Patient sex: F
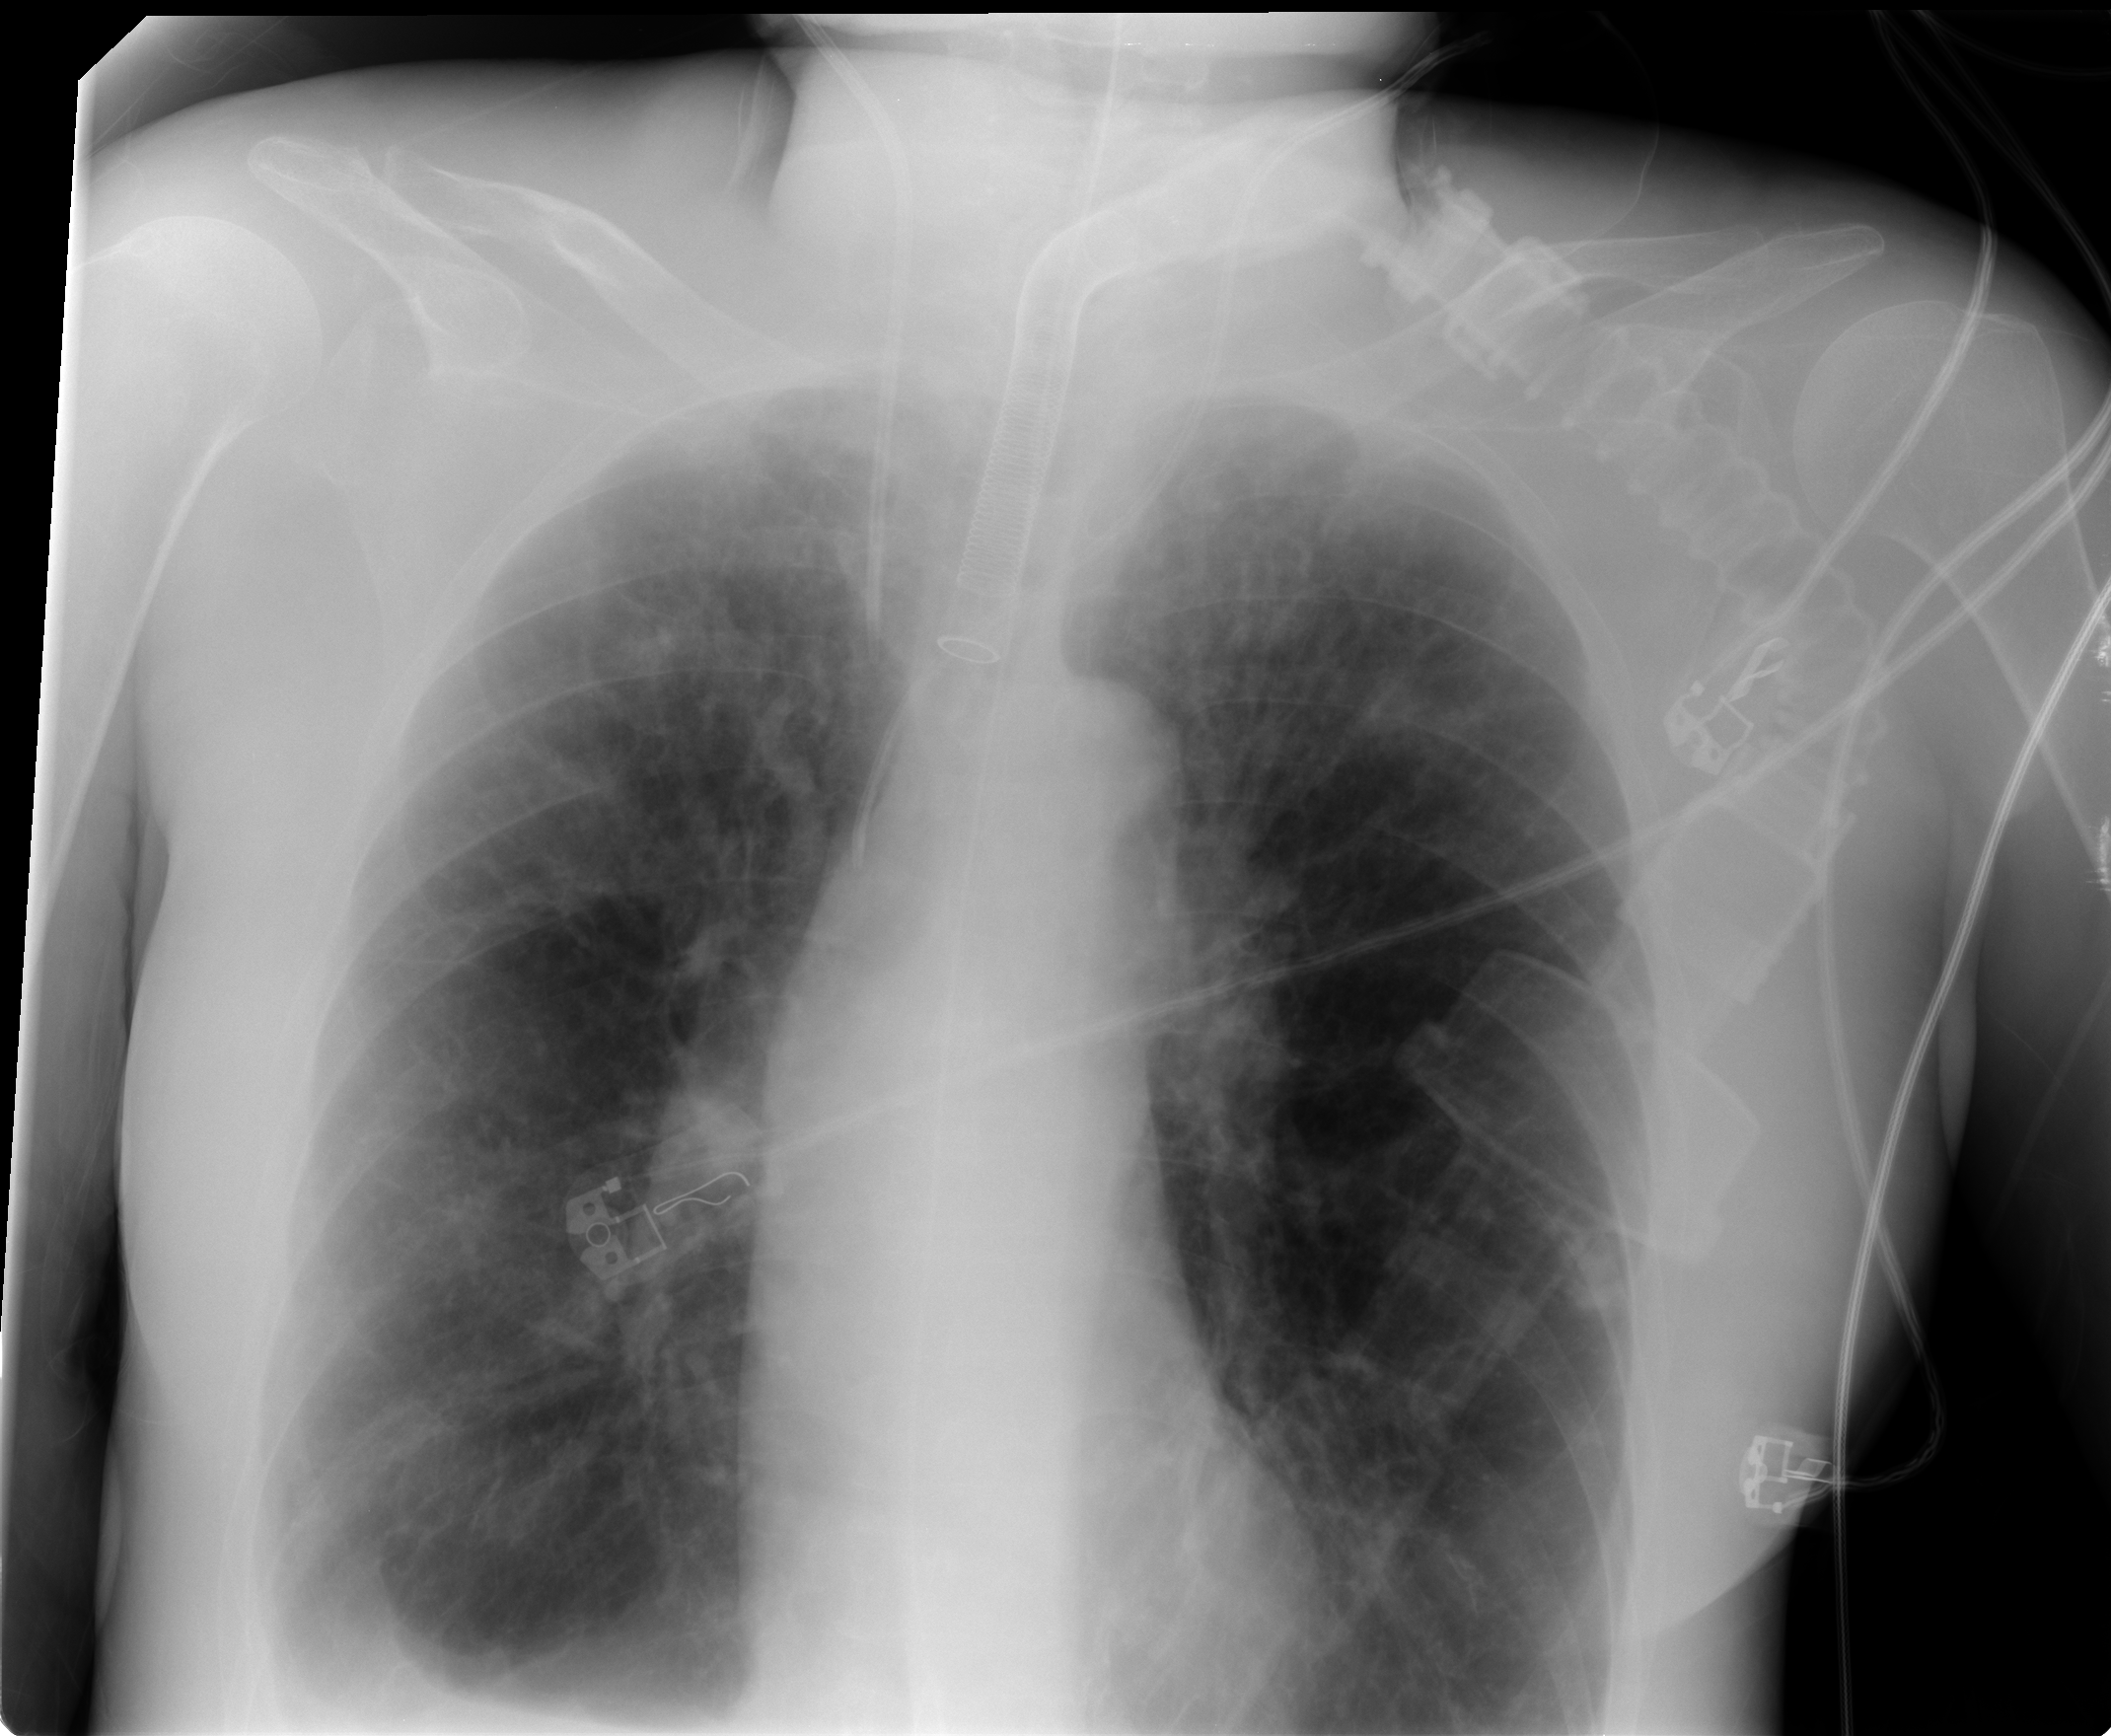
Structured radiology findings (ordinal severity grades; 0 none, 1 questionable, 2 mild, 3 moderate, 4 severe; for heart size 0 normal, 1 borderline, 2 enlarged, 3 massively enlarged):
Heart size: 0
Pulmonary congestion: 2
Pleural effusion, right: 2
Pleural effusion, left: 0
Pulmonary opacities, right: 2
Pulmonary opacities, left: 2
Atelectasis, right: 2
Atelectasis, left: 2